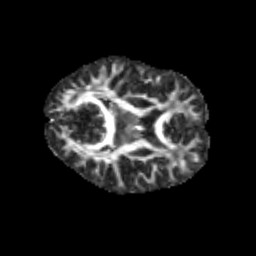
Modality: FA
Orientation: axial
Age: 12
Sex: male
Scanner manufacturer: siemens
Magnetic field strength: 3 T
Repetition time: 3.8 s
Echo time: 0.07 s